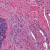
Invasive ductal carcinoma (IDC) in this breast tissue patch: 0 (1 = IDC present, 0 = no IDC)